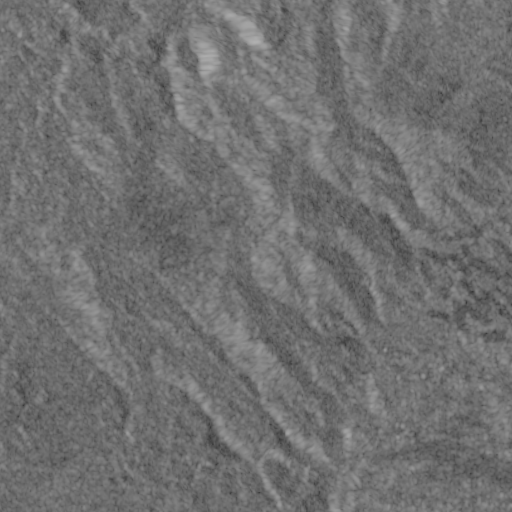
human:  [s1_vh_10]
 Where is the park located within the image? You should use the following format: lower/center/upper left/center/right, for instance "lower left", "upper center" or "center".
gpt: The park is located in the lower right of the image.
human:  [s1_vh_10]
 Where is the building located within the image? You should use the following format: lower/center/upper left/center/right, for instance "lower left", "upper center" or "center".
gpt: The building is located in the center right of the image.
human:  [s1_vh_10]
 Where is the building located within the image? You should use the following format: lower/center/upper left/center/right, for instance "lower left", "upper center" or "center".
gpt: The building is located in the lower right of the image.
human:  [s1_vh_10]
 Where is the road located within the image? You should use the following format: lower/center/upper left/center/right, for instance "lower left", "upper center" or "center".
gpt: There is no road in the image.

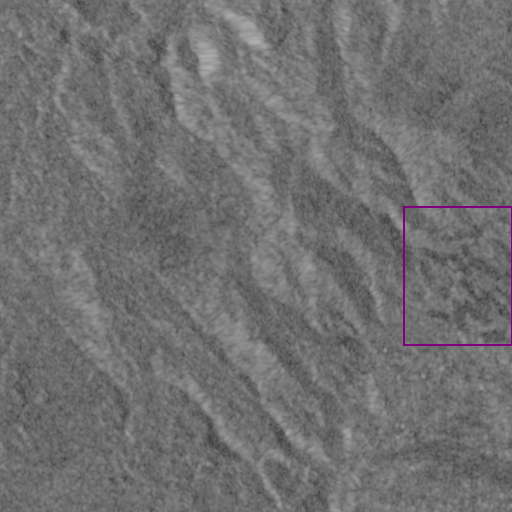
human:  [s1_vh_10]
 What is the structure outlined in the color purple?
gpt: The structure outlined in purple is a park.
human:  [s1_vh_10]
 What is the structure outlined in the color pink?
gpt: There is no pink outline.